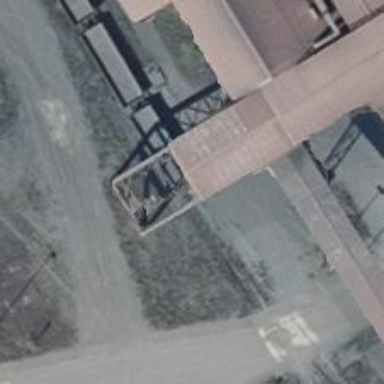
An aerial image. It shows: Railway switch.